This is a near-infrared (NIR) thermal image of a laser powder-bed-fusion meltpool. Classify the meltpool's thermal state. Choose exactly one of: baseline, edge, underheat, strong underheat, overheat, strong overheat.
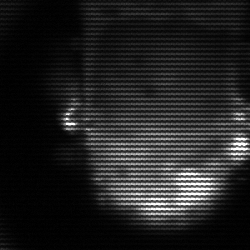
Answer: baseline